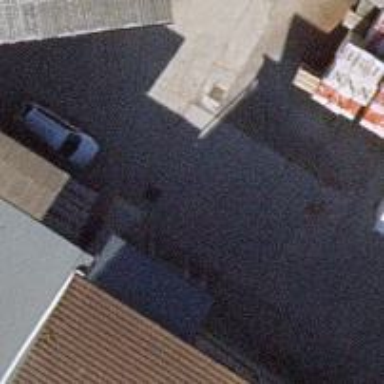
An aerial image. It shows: Driveway.